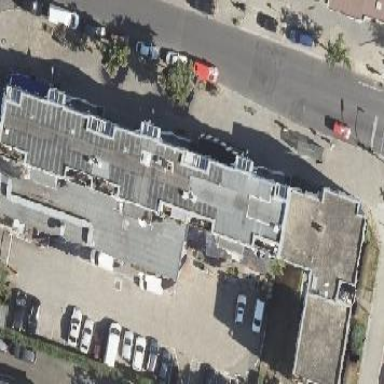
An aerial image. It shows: Residential building with flat roof. The building is white in color.